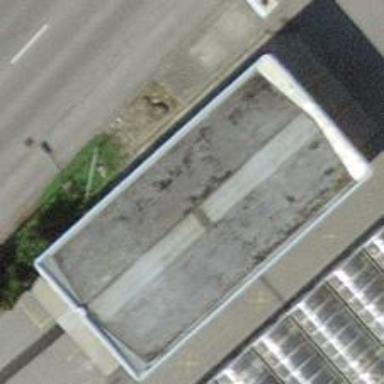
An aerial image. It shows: Fuel station.